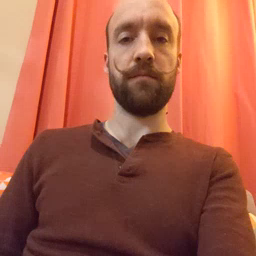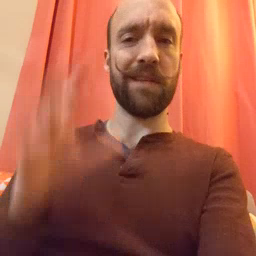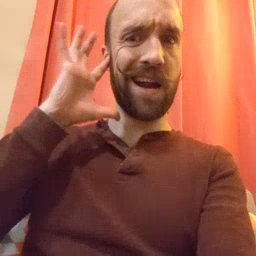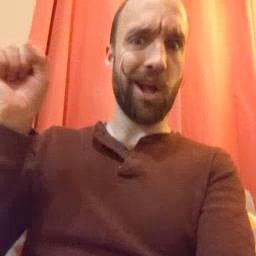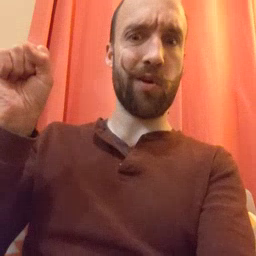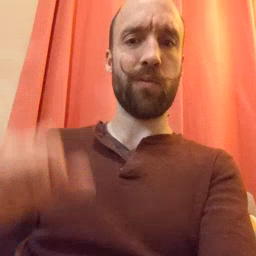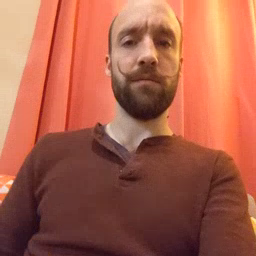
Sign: loud